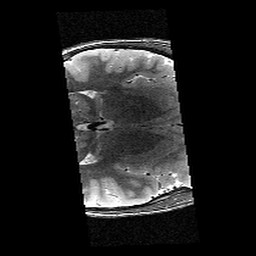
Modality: T2w
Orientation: axial
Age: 12
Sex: male
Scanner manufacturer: siemens
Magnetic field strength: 3 T
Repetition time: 9.23 s
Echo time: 0.067 s